Question: I am aware that to use the signals and slots mechanism of Qt inside a class, the class must include the 'Q_OBJECT' macro, but I am attempting to use signals and slots in 'main()', without using any class.
Here is my code so far:
'''
#include <QApplication>
#include <QWidget>
#include <QTextEdit>
#include <QtGui>
void saveText();
int main(int argv, char **args)
{
QApplication app(argv, args);
QTextEdit textEdit;
QPushButton saveButton("Save!");
QPushButton exitButton("Exit!");
QObject::connect(&exitButton,SIGNAL(clicked()),qApp,SLOT(quit()));
QObject::connect(&saveButton,SIGNAL(clicked()),qApp,SLOT(saveText()));
QVBoxLayout vlyt;
vlyt.addWidget(&textEdit);
vlyt.addWidget(&exitButton);
vlyt.addWidget(&saveButton);
QWidget mainWindow;
mainWindow.setLayout(&vlyt);
mainWindow.show();
return app.exec();
}
void saveText()
{
exit(0);
}
'''
Here is the GUI window generated:

From the above code, the exit button is connected to 'quit()', which is a Qt function, when clicked it works. The save button assigned to the function 'saveText()', is configured to exit, but does not do so.
Please tell me where I have gone wrong in understanding signals and slots in Qt.
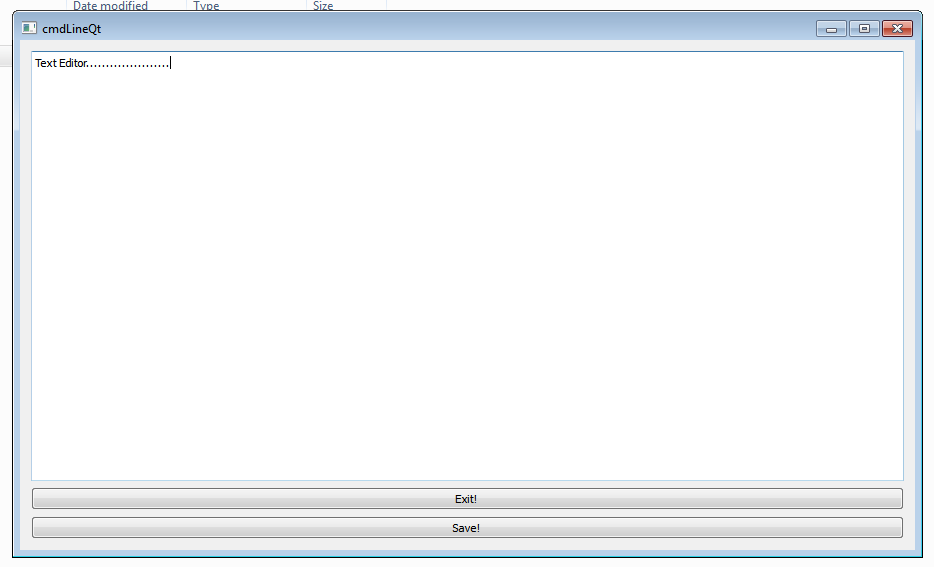
Answer: Qt4...
> All classes that inherit from QObject or one of its subclasses (e.g.,
QWidget) can contain signals and slots.<URL>
So, you use slots where placed outside of 'QObject' children.
You can connect signals to the slots which are in classes where derived from 'QObject'. Put your slot in a class which is in a separated file:
'''
class MyClass : public QObject
{
Q_OBJECT
...
public slots:
void saveText();
};
'''
According to Qt5: <URL>